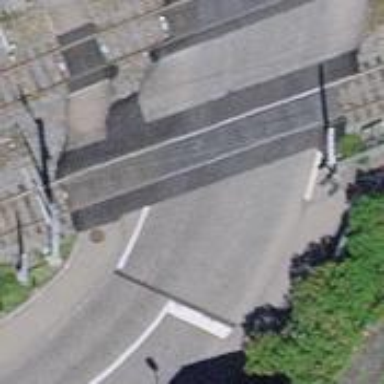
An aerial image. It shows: Level crossing along the railway.